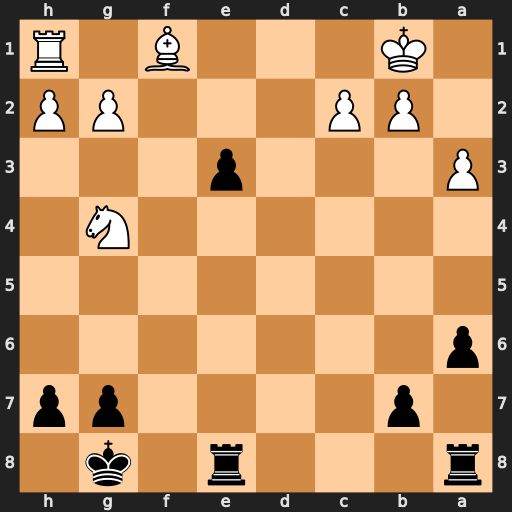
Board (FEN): r3r1k1/1p4pp/p7/8/6N1/P3p3/1PP3PP/1K3B1R
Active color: b
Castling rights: -
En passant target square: -
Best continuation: e2 Bxe2 Rxe2